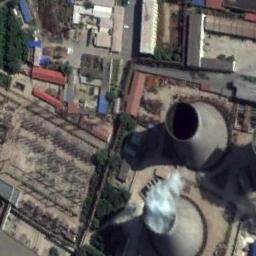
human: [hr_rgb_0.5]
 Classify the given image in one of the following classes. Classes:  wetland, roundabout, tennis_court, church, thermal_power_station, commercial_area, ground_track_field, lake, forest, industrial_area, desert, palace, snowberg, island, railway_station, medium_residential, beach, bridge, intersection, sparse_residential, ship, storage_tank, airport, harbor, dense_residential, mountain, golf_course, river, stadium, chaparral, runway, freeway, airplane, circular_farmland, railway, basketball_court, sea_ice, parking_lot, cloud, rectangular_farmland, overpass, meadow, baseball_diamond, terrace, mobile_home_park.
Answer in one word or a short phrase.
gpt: thermal_power_station